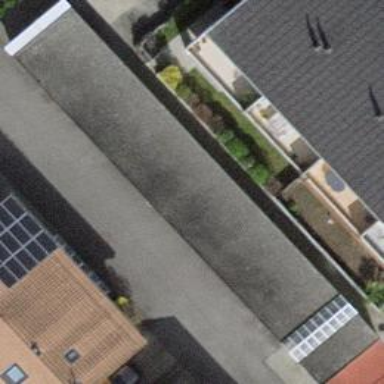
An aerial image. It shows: View of roof of building.